Interaction volume radius: 5 \u00c5
Interaction volume height: 20 \u00c5
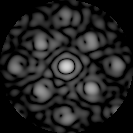
Disorder parameter: 0.3703